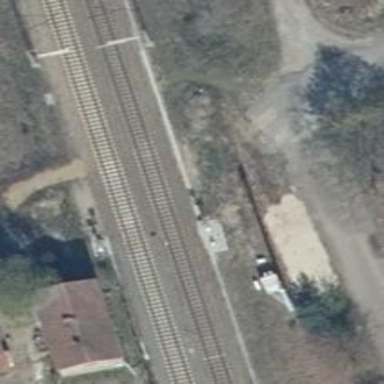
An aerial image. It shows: Railway signal.